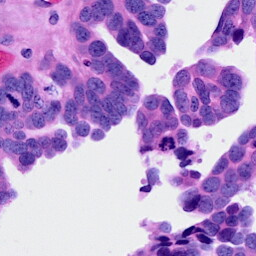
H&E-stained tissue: Ovarian